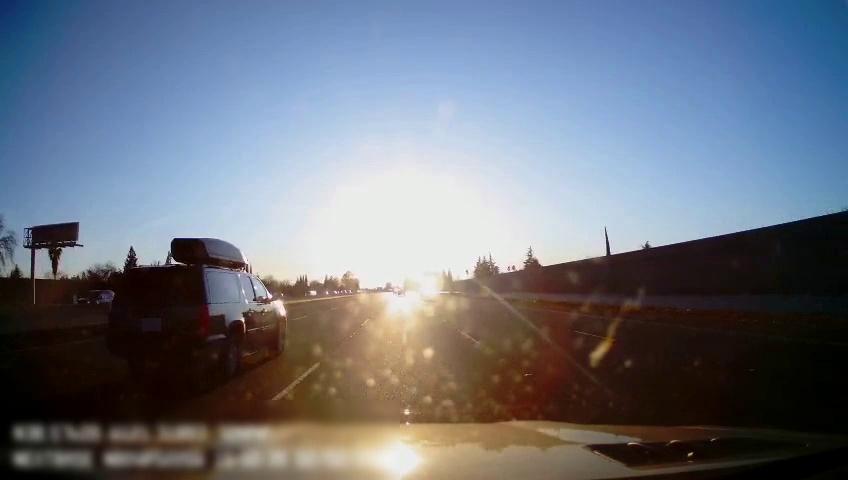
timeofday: Day
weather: Sunny
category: Drivable Space
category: Vehicles | SUV
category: Vehicles | Car
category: Vehicles | SUV
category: Lanes | Alternate Lane
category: Lanes | Alternate Lane
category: Lanes | Current Lane
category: Lanes | Current Lane
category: Lanes | Alternate Lane
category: Lanes | Alternate Lane